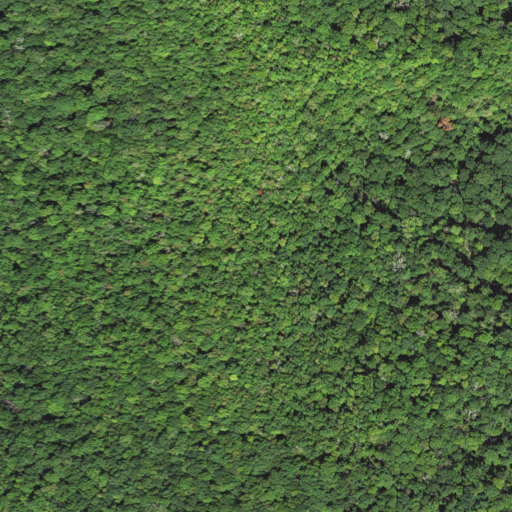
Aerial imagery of ridge(s) in North Carolina named Johnson Ridge containing mixed forest, deciduous forest, and evergreen forest